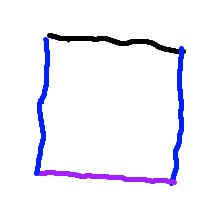
Shape: square